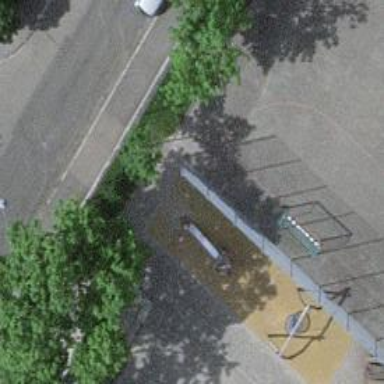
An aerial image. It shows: Playground with slide.